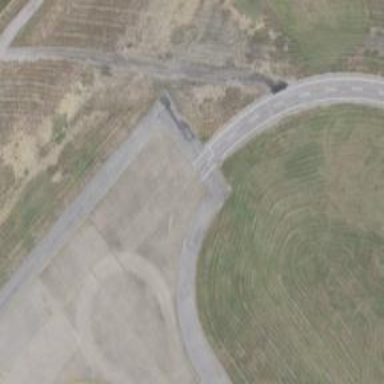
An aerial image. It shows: View of taxiway at the airport.